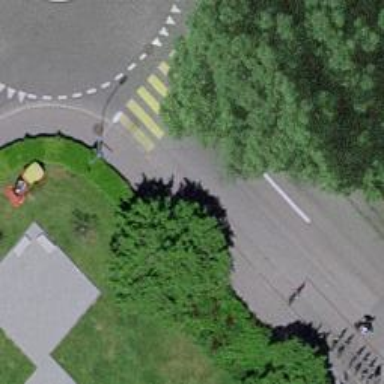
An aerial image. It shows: Kerb serving as barrier.